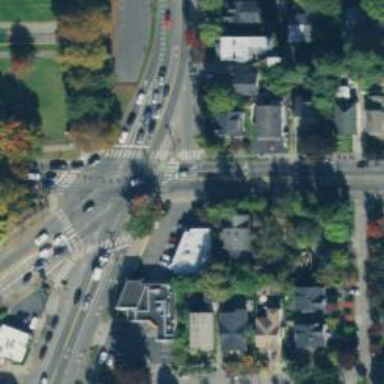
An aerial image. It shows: Footway that serves as traffic island.